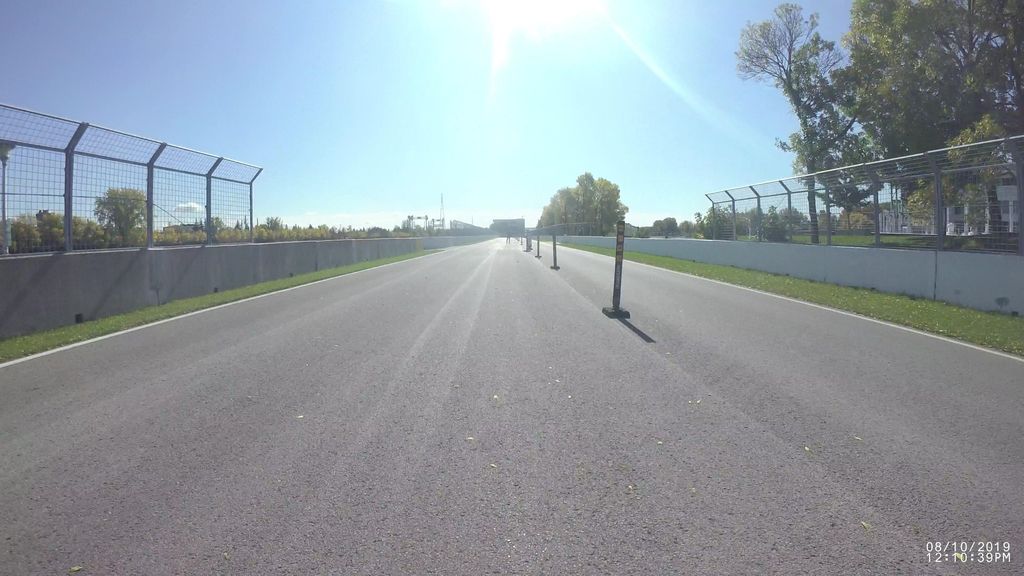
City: montreal